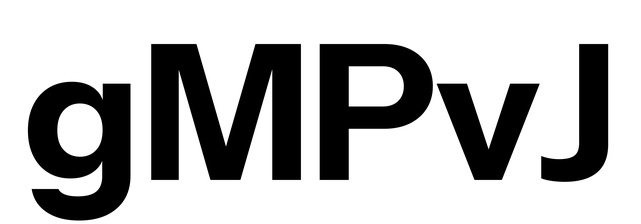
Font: InstrumentSans_Bold